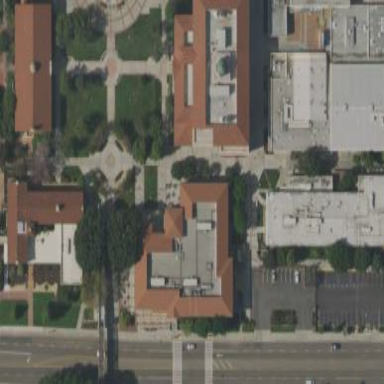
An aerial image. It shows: View of university building.